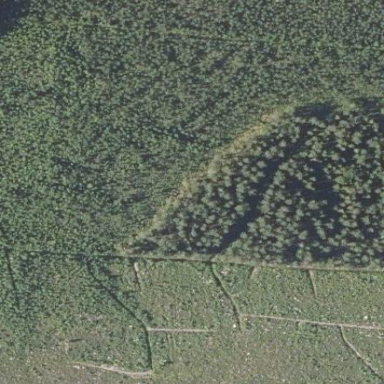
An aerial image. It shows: Forest area.